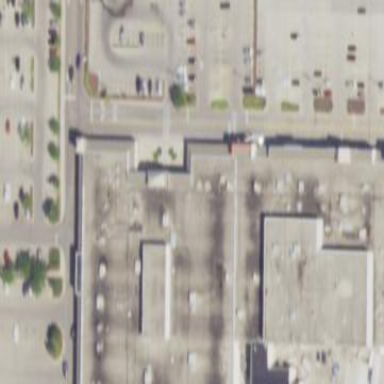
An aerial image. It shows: Retail building.